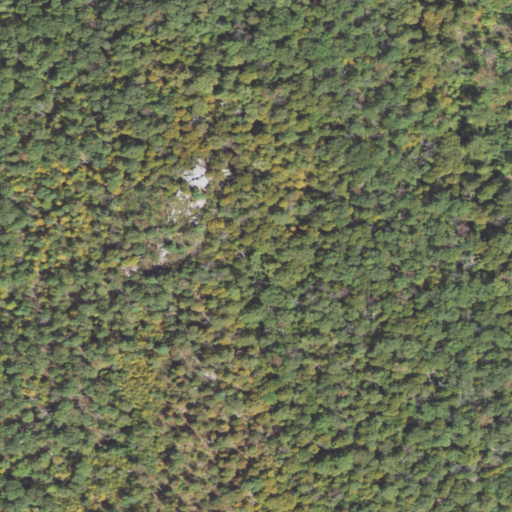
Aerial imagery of mountain in Pennsylvania named Buzzard Park containing only deciduous forest